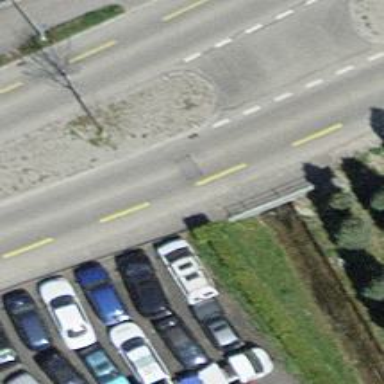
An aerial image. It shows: Primary highway with designated cycle lane.